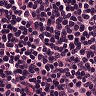
Metastatic tissue present: no